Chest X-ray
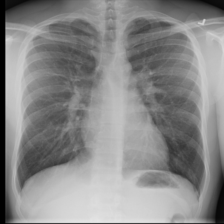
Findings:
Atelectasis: negative
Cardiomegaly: negative
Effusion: negative
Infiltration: negative
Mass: negative
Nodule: negative
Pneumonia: negative
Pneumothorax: negative
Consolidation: negative
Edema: negative
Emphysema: negative
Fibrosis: negative
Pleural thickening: negative
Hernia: negative